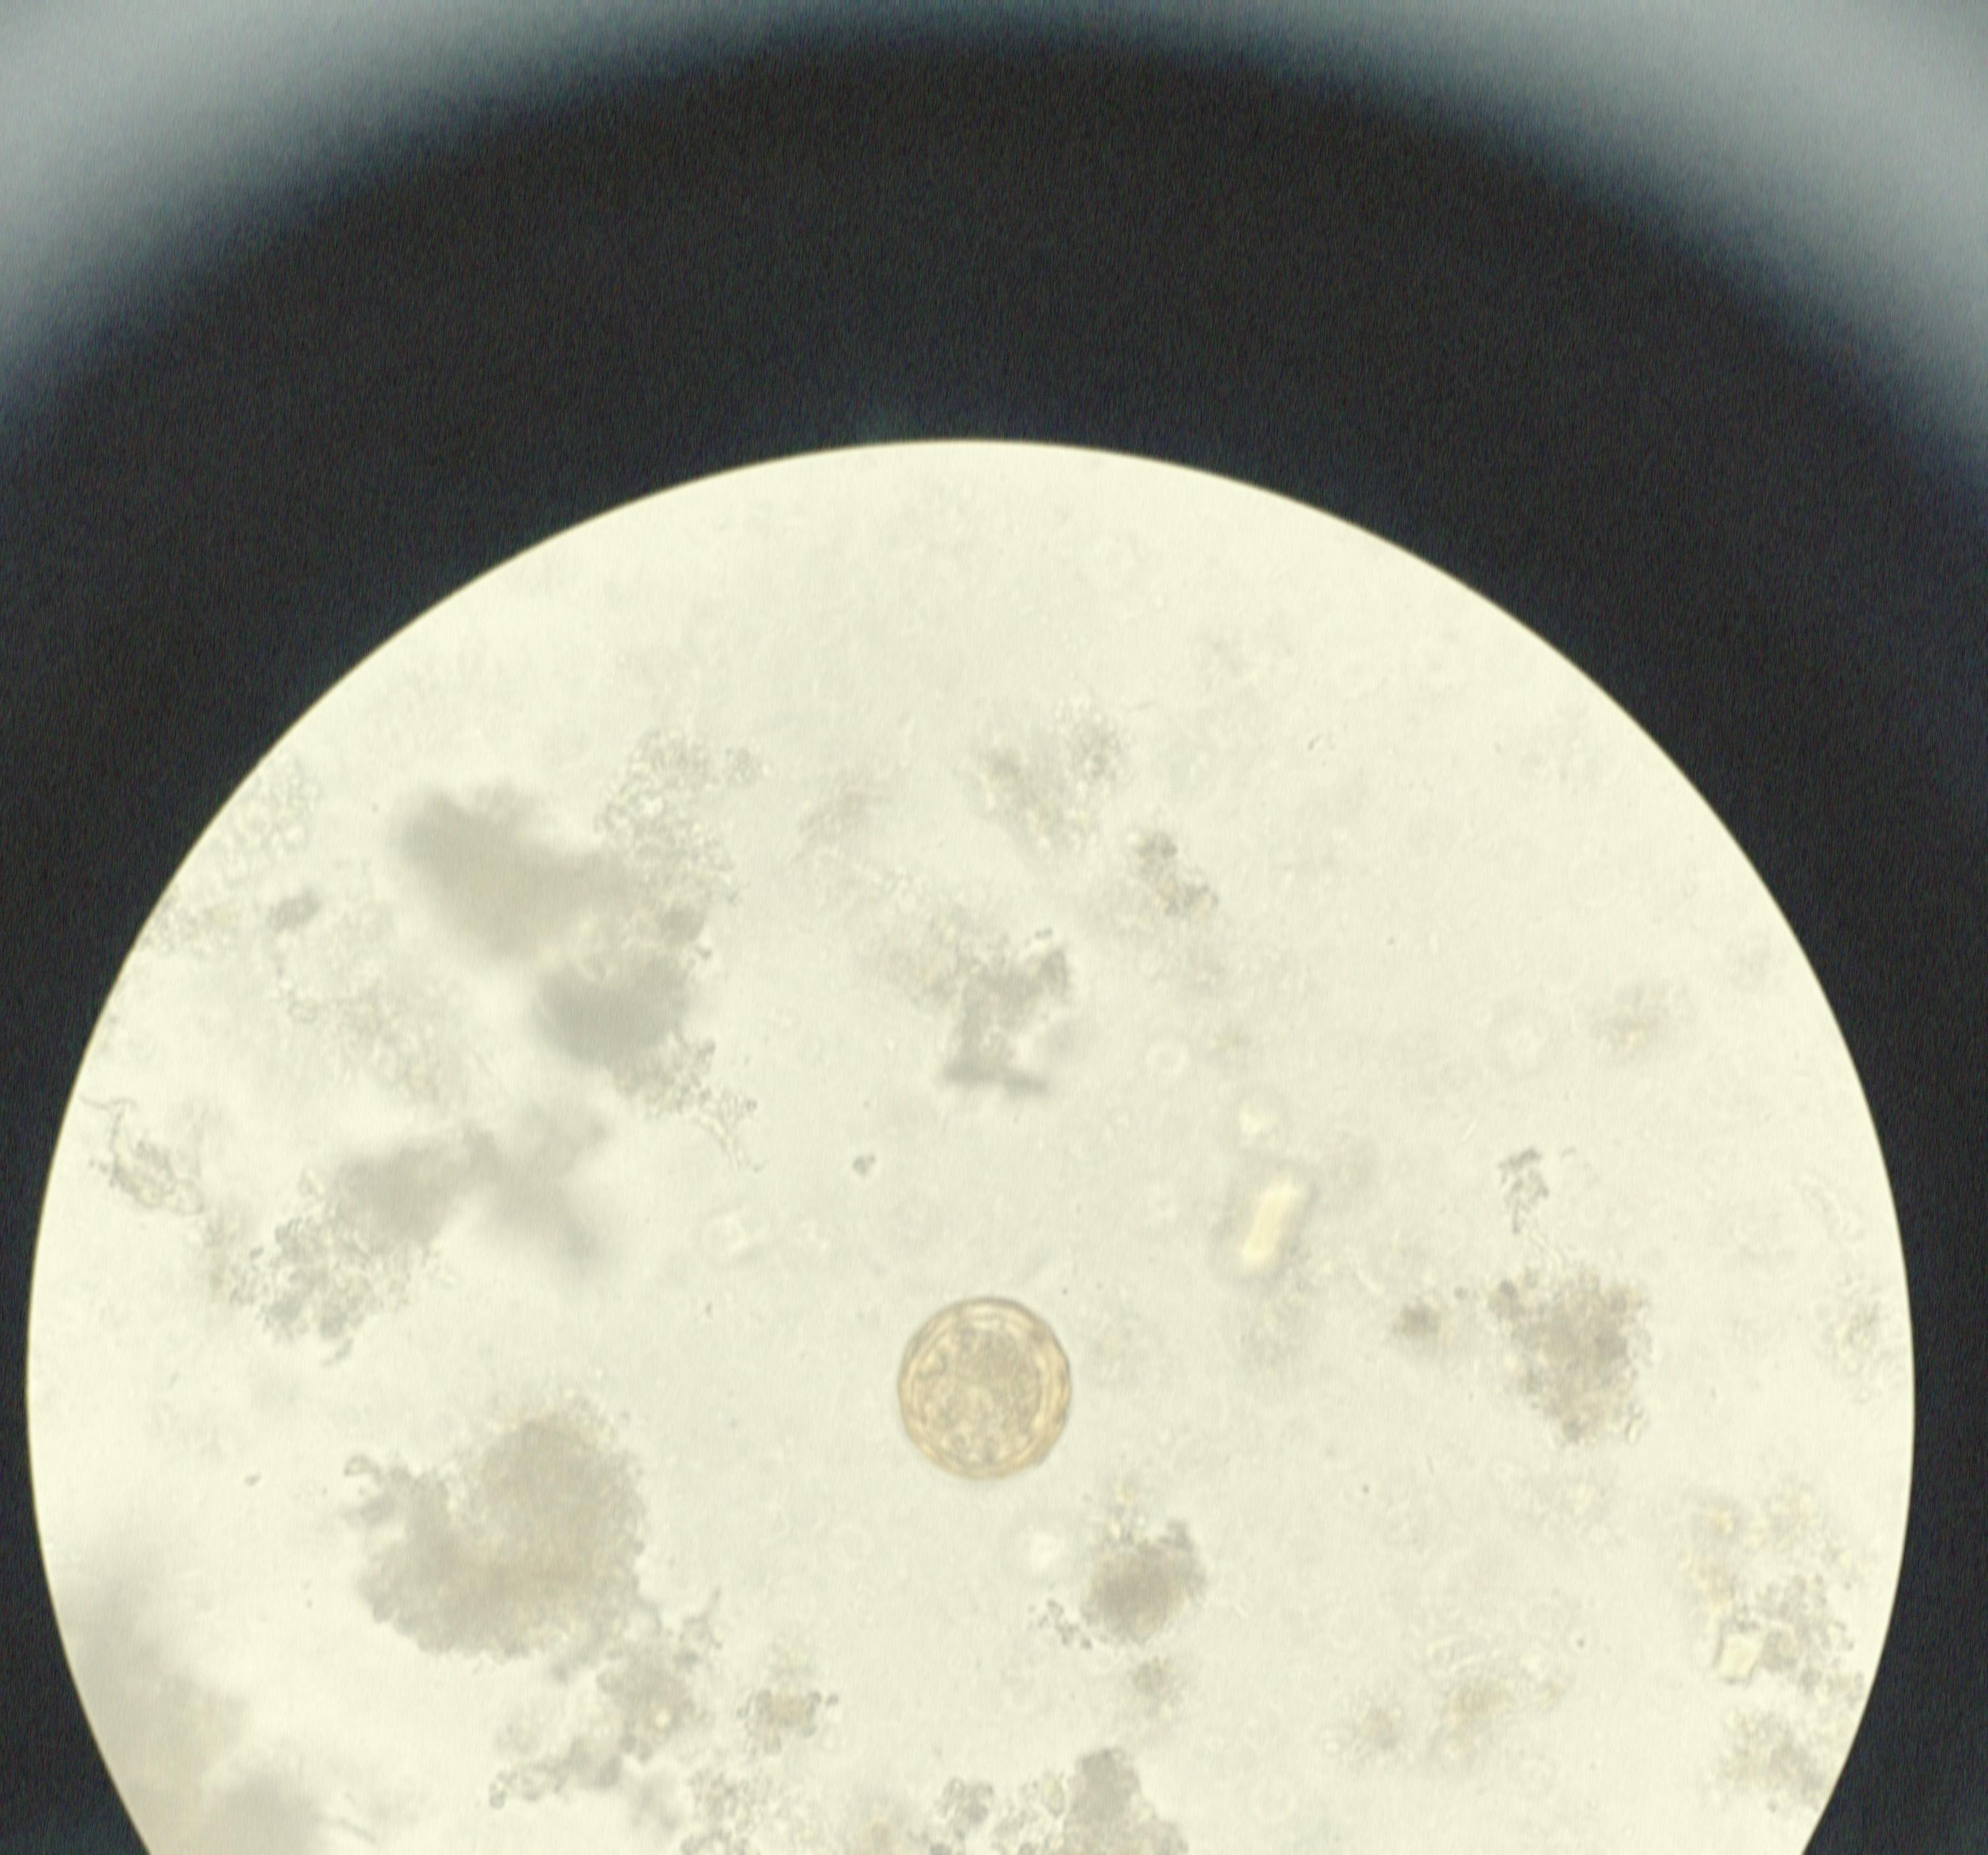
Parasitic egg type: Ascaris lumbricoides